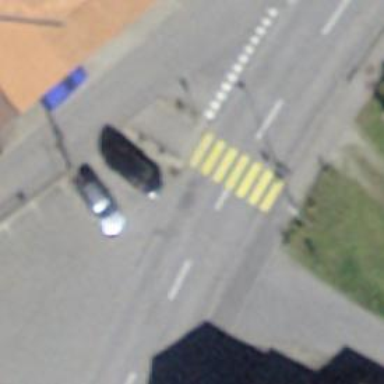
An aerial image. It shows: Uncontrolled zebra crossing on the road.